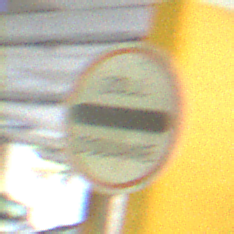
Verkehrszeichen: Zollstelle
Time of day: NotSpecified
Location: Indoor (Special)
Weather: NotSpecified
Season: NotSpecified
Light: Artificial